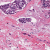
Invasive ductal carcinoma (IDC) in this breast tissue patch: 0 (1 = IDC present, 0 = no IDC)